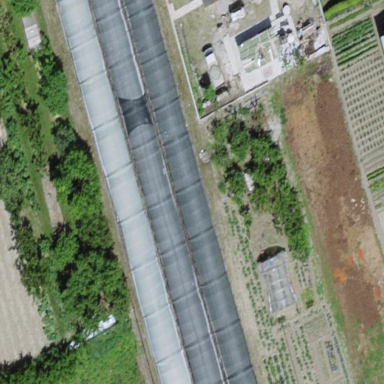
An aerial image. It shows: Greenhouse.